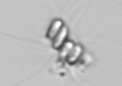
Label: Chaetoceros